Chest X-ray:
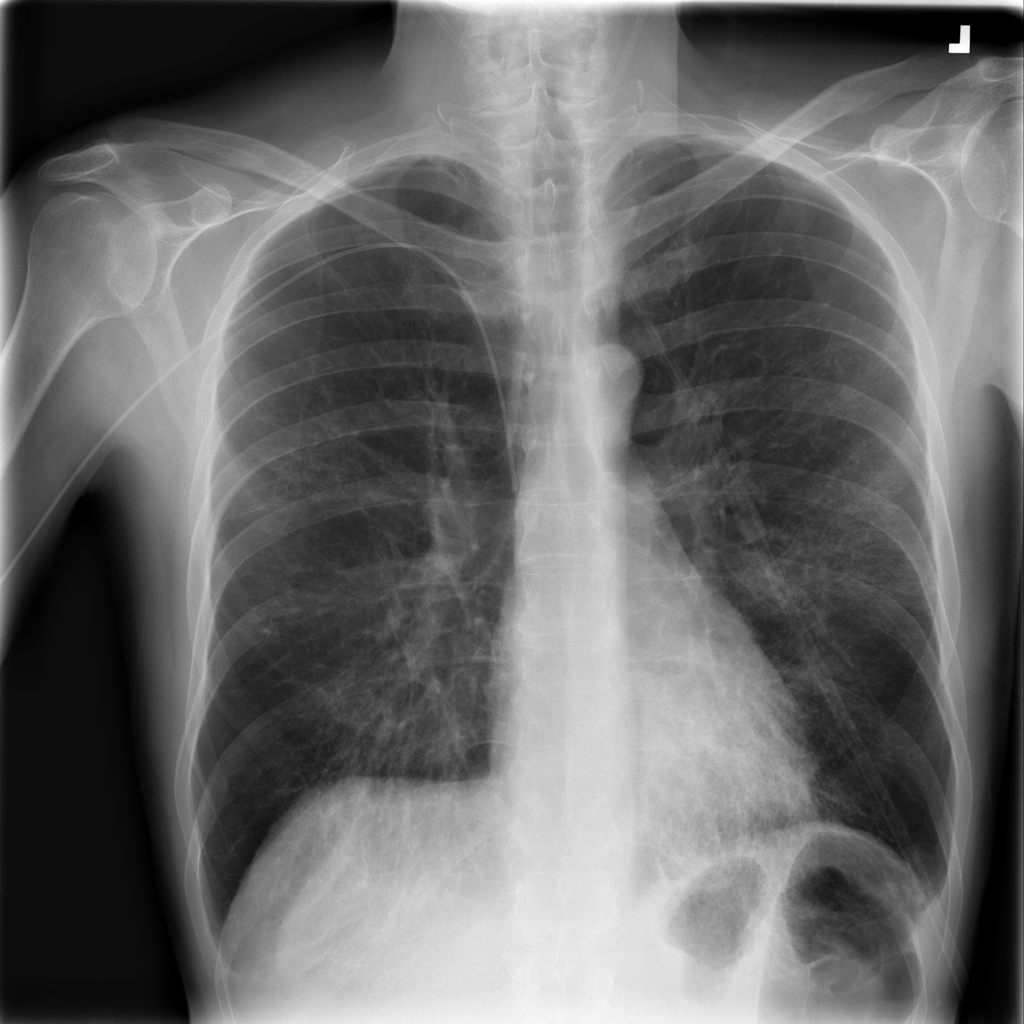
Findings: Consolidation, Effusion
No abnormal finding: no